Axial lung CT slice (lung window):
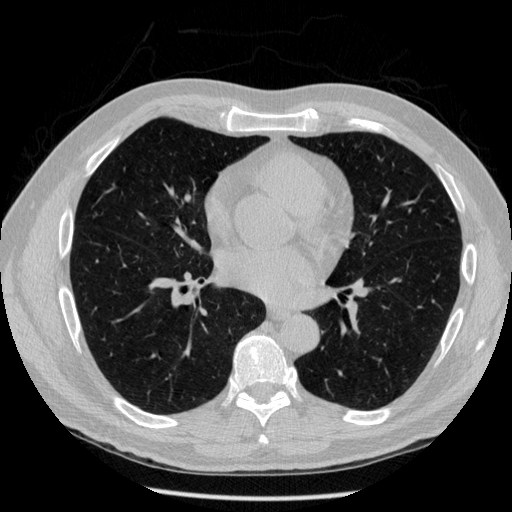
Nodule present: no